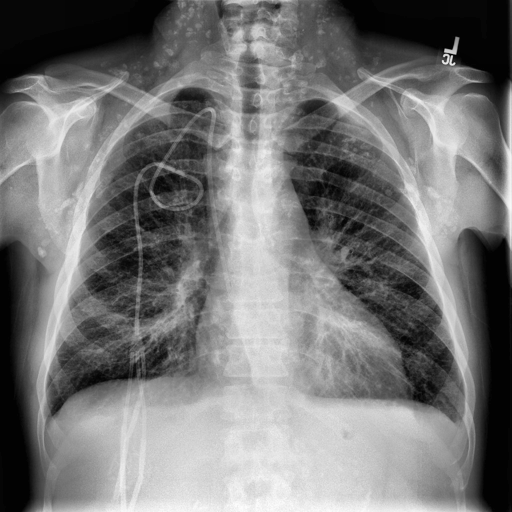
Finding: NORMAL